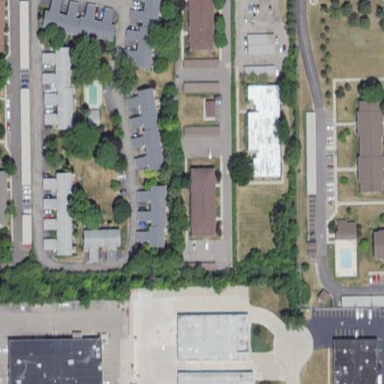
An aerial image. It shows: Condominium within residential area.